Question: I am using jQuery fancybox for display YouTube video but getting border issue in Safari bowser. In other browser I am getting proper display.

My Fiddle: <URL>
Any ideas or suggestions? Thanks.
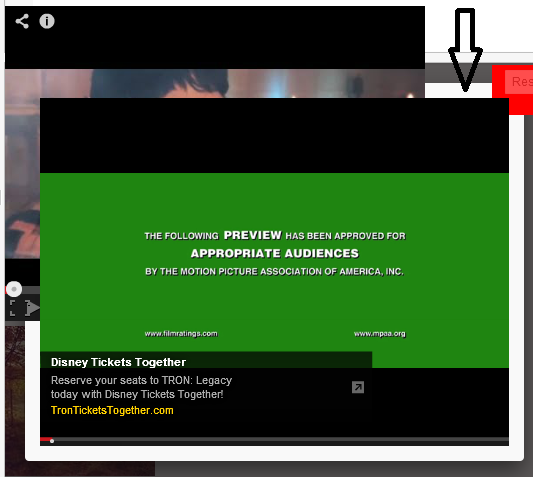
Answer: It's not a 'z-index' issue.
As a rule of thumb, add 'wmode' to your videos or flash objects and you will save yourself from odd behaviors.
In the case of the embedded 'iframe', add 'wmode' to the linked video as a trial parameter within the 'src' attribute like :
'''
<iframe src="//www.youtube.com/embed/Qh5m-KTR36U?wmode=opaque" width="420" height="315" frameborder="0" allowfullscreen></iframe>
'''
In the case of the video that opens in fancybox, add it as a trial parameter within the 'href' (otherwise fancybox close button will be placed behind the video) like :
'''
<a href="http://www.youtube.com/embed/L9szn1QQfas?autoplay=1&wmode=opaque"class="fancybox fancybox.iframe" >...</a>
'''
See <URL>